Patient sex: F
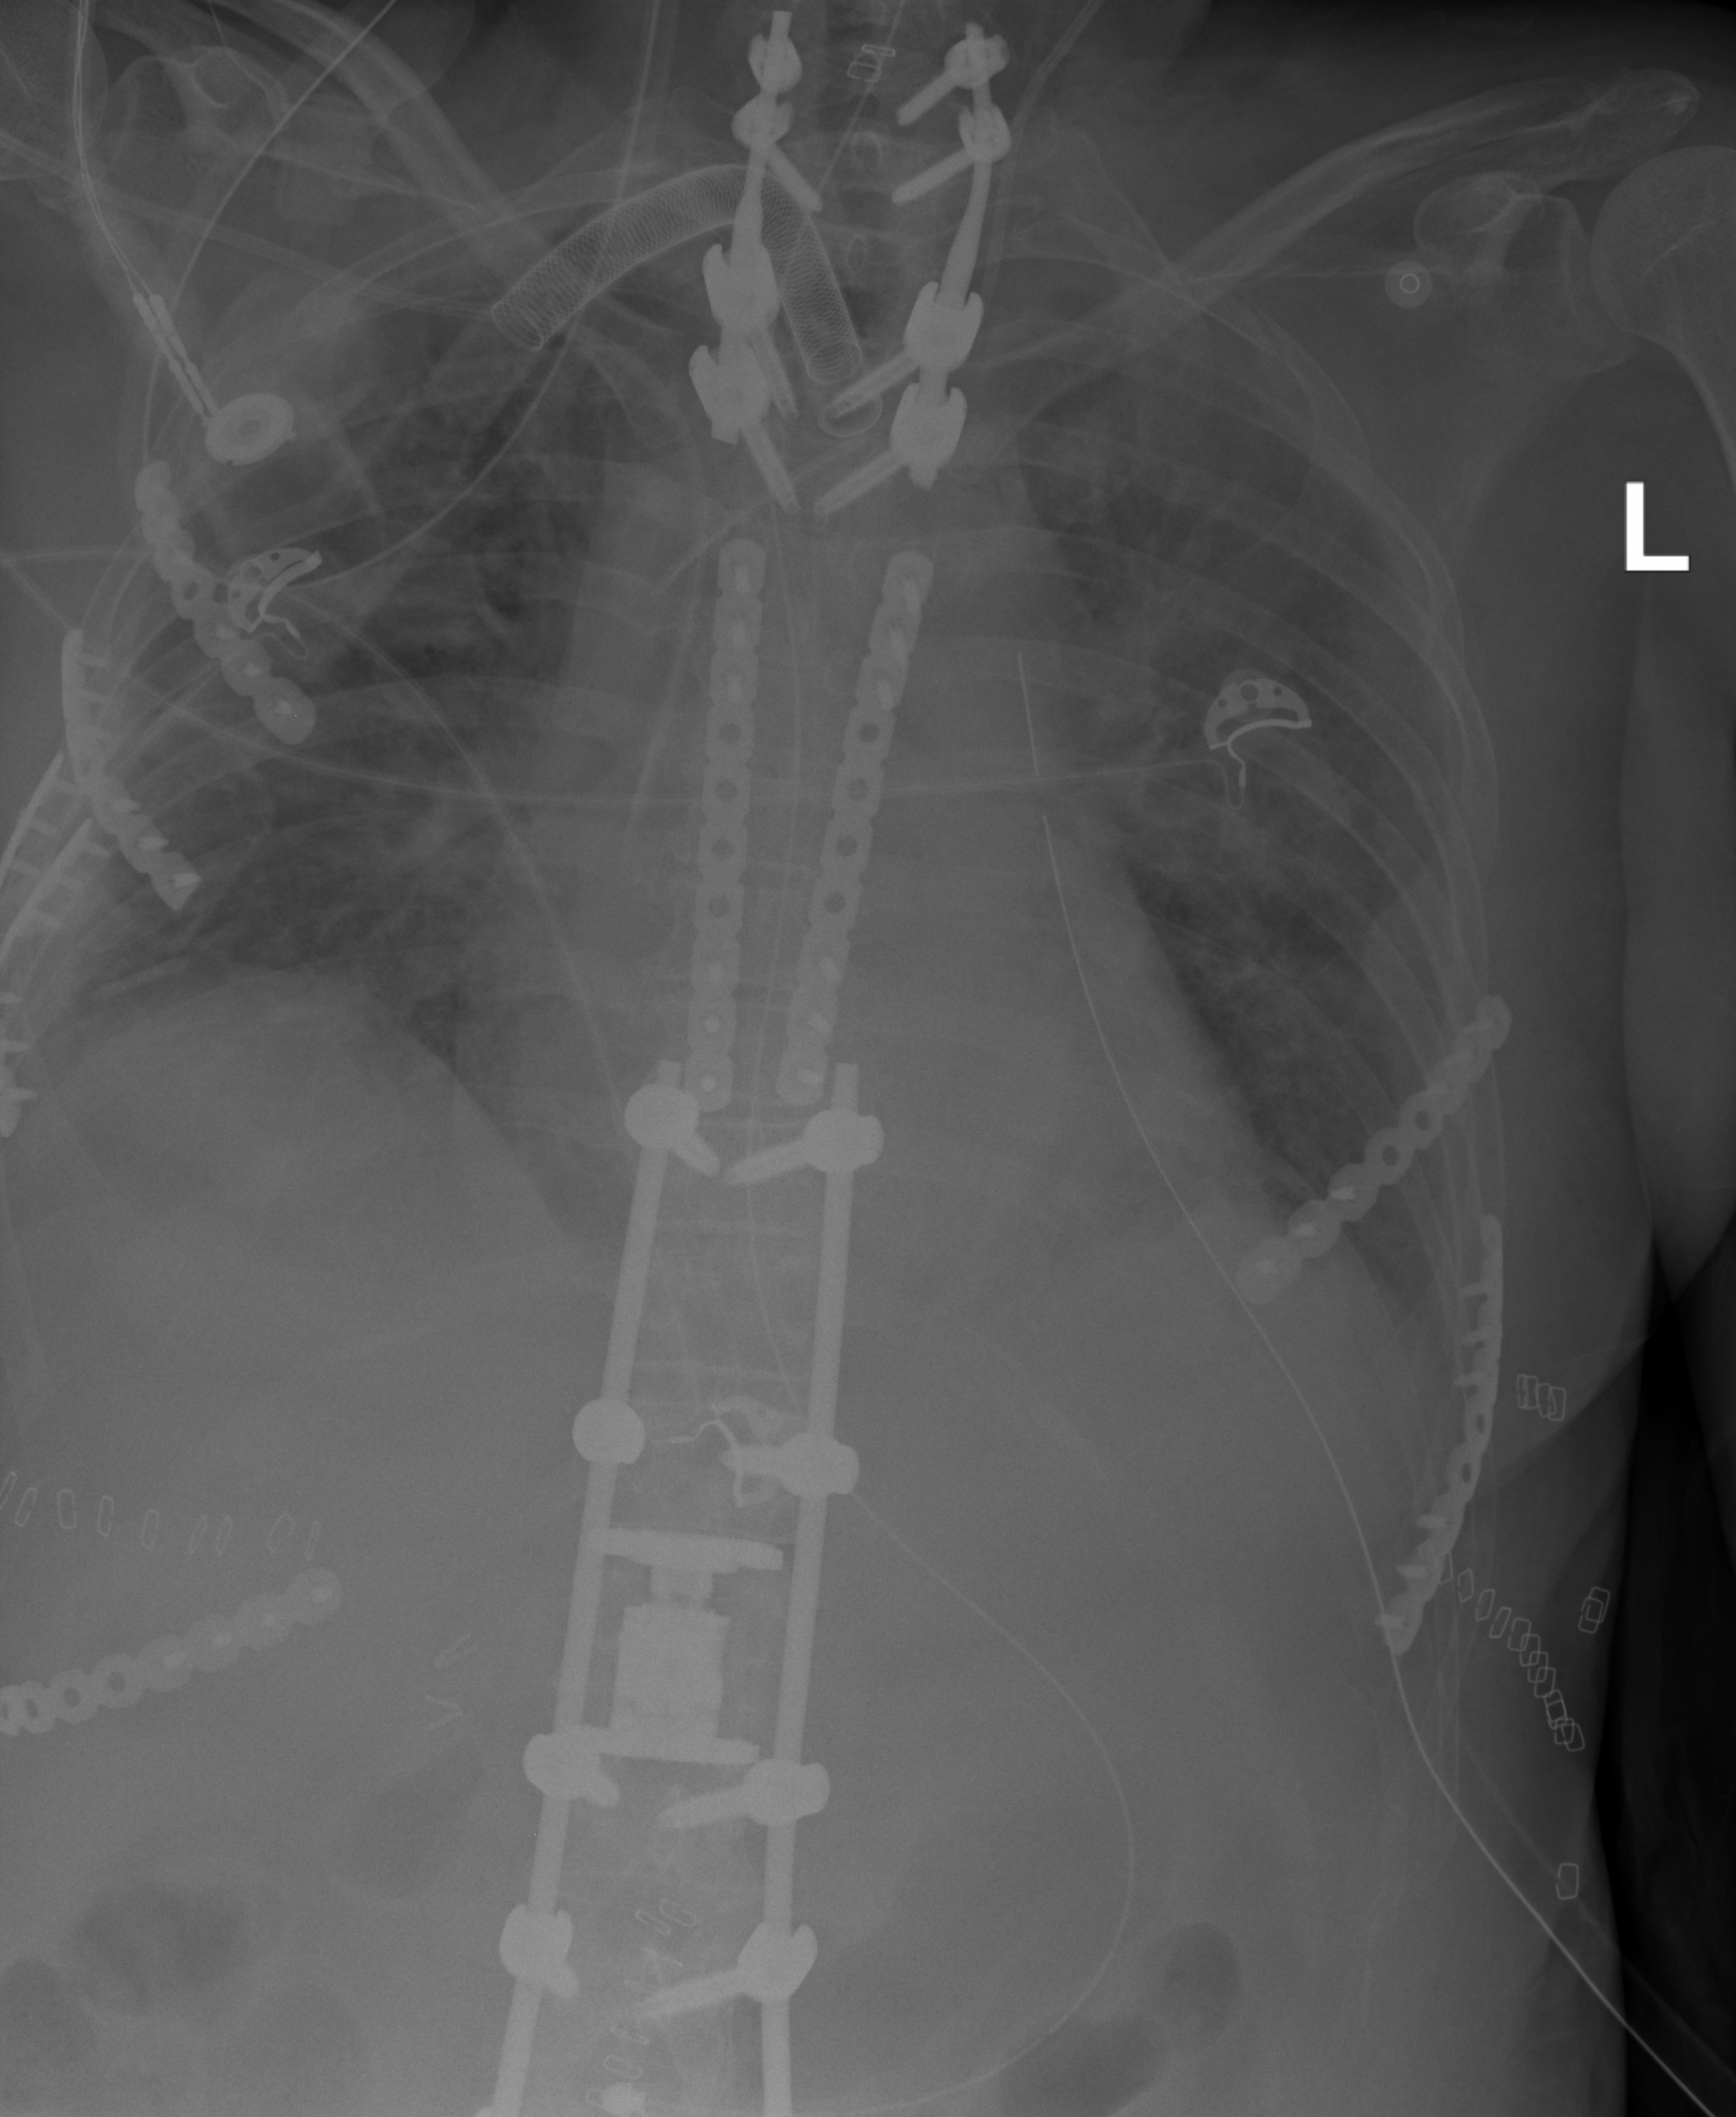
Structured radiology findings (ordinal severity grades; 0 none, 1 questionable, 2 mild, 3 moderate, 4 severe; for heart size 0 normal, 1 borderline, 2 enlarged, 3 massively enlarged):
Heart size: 1
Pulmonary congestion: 0
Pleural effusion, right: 2
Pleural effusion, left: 1
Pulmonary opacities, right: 2
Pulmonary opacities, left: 2
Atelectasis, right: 2
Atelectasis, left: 2